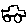
Label: car